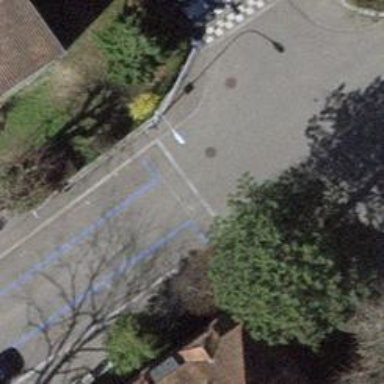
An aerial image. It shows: Unmarked crossing with traffic calming table on the road.